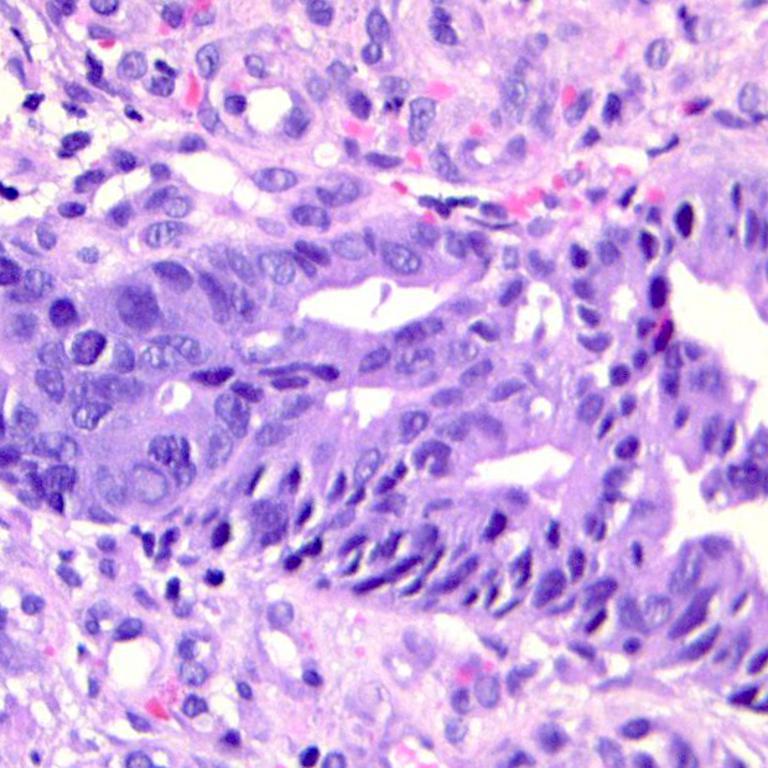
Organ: colon
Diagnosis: adenocarcinomas